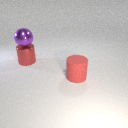
large purple metal sphere above large red metal cylinder